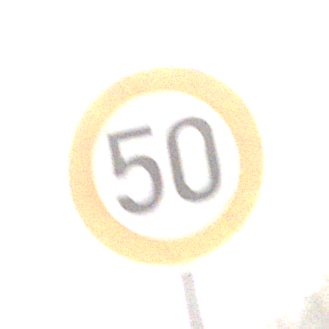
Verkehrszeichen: Geschwindigkeit50
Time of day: MorningAfternoon
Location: Outdoor (Nature)
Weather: PartlyCloudy
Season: Winter
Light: Natural